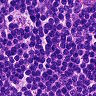
Metastatic tissue present: no